Question: I'm very confused why in my web-app Flot rendered label fonts very strangely, (see screenshot side labels besides the chart) while when viewing the Flot examples, they are rendered just fine in the same browser (ie 7 and 8 mode).
Any help would be appreciated.
-- fonts are supposed to be sans-serif.

Here are my page headers for example:
### headers
'''
<!doctype html>
<html>
<head><script type="text/javascript">var NREUMQ=NREUMQ||[];NREUMQ.push(["mark","firstbyte",new Date().getTime()]);</script>
<title>Acme Inc. Contact Cloud</title>
<meta name="description" content="View 's complete contact details on ContactMonkey.com." >
<meta name="robots" content="noindex,noarchive,nofollow" />
<link rel="icon" type="image/png" href="/system/favicons/45/original/favicon.png?<PHONE>" />
<link href="/stylesheets/whitelabel.css?<PHONE>" media="screen" rel="stylesheet" type="text/css" />
<link href="/stylesheets/autoSuggest.css?<PHONE>" media="screen" rel="stylesheet" type="text/css" />
<link rel="stylesheet" href="/stylesheets-clients/acme.css" type="text/css" />
<link href="/stylesheets/anythingslider.css?<PHONE>" media="screen" rel="stylesheet" type="text/css" />
<link href="/stylesheets/colorbox.css?<PHONE>" media="screen" rel="stylesheet" type="text/css" />
<!--[if lte IE 9]><script src="/javascripts/flot/excanvas.min.js?<PHONE>" type="text/javascript"></script><![endif]-->
<script src="/javascripts/flot/excanvas.min.js?<PHONE>" type="text/javascript"></script>
<script src="/javascripts/jquery.js?<PHONE>" type="text/javascript"></script>
<script src="/javascripts/jquery.colorbox-min.js?<PHONE>" type="text/javascript"></script>
<script src="/javascripts/jquery-ui-min.js?<PHONE>" type="text/javascript"></script>
<script src="/javascripts/application.js?<PHONE>" type="text/javascript"></script>
<script src="/javascripts/application_new.js?<PHONE>" type="text/javascript"></script>
<script src="/javascripts/jquery_ujs.js?<PHONE>" type="text/javascript"></script>
<script src="/javascripts/form_validations.js?<PHONE>" type="text/javascript"></script>
<script src="/javascripts/css_browser_selector.js?<PHONE>" type="text/javascript"></script>
<script src="/javascripts/jquery.form.js?<PHONE>" type="text/javascript"></script>
<script src="/javascripts/jquery.remotipart.js?<PHONE>" type="text/javascript"></script>
<script src="/javascripts/jquery.infieldlabel.min.js?<PHONE>" type="text/javascript"></script>
<script src="/javascripts/jquery.cookie.js?<PHONE>" type="text/javascript"></script>
<script src="/javascripts/jquery.livequery.js?<PHONE>" type="text/javascript"></script>
<script src="/javascripts/jquery.autogrow.js?<PHONE>" type="text/javascript"></script>
<script src="/javascripts/si.files.js?<PHONE>" type="text/javascript"></script>
<script src="/javascripts/jquery.anythingslider.fx.min.js?<PHONE>" type="text/javascript"></script>
<script src="/javascripts/jquery.anythingslider.min.js?<PHONE>" type="text/javascript"></script>
<script src="/javascripts/jquery.easing.js?<PHONE>" type="text/javascript"></script>
<script src="/javascripts/jquery.keyfilter.min.js?<PHONE>" type="text/javascript"></script>
<script src="/javascripts/jquery.cycle.min.js?<PHONE>" type="text/javascript"></script>
<script src="/javascripts/jquery.autoSuggest.packed.js?<PHONE>" type="text/javascript"></script>
<script src="/javascripts/edit_card_modal.js?<PHONE>" type="text/javascript"></script>
<script src="/javascripts/jquery.resize.min.js?<PHONE>" type="text/javascript"></script>
'''
page specific scripts:
'''
<link href="/stylesheets/charts.css?<PHONE>" media="screen" rel="stylesheet" type="text/css" />
<script src="/javascripts/underscore.js?<PHONE>" type="text/javascript"></script>
<script src="/javascripts/flot/jquery.flot.js?<PHONE>" type="text/javascript"></script>
<script src="/javascripts/flot/jquery.flot.categories.js?<PHONE>" type="text/javascript"></script>
<script src="/javascripts/flot/jquery.flot.stack.js?<PHONE>" type="text/javascript"></script>
<script src="/javascripts/charts.js?<PHONE>" type="text/javascript"></script>
'''
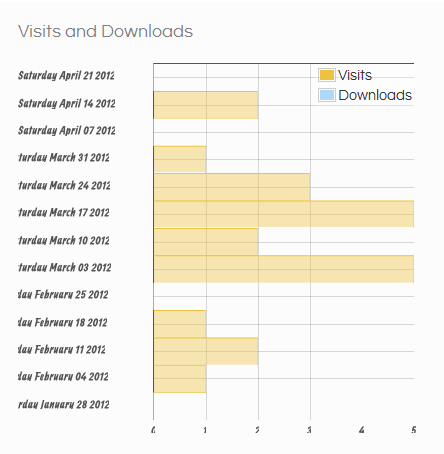
Answer: The problem is with the library that renders canvas text into IE 6-8 compatible text. There is no solution that I wound except rendering text as plain text, and switching to a different charting library.